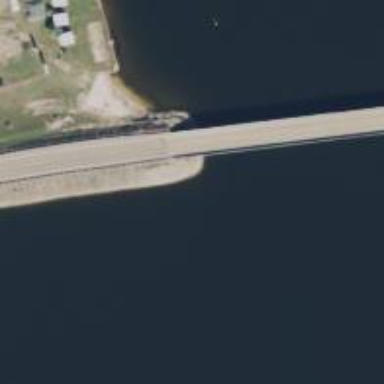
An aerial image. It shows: Tertiary road with bridge.